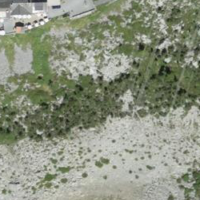
EUNIS habitat code: 50
Species observed at this site:
Oenanthe oenanthe
Gypaetus barbatus
Monticola saxatilis
Tichodroma muraria
Turdus viscivorus
Pyrrhocorax graculus